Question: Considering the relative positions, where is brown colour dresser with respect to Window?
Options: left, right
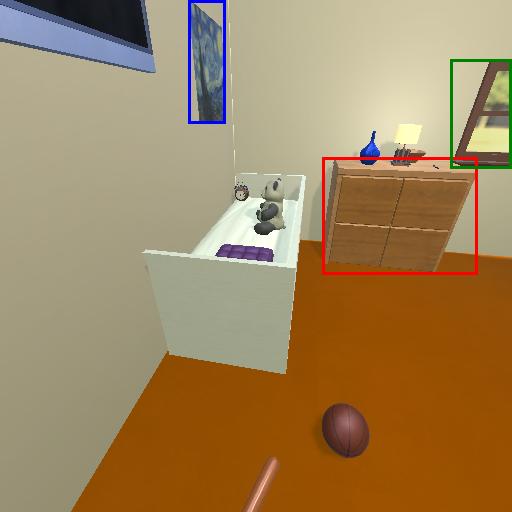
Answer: left